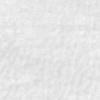
Label: no_change